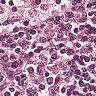
Metastatic tissue present: no